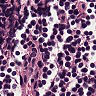
Metastatic tissue present: no